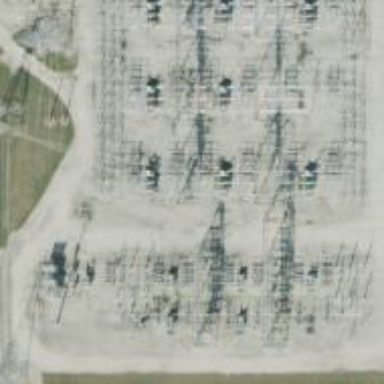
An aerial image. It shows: Switch for power supply.